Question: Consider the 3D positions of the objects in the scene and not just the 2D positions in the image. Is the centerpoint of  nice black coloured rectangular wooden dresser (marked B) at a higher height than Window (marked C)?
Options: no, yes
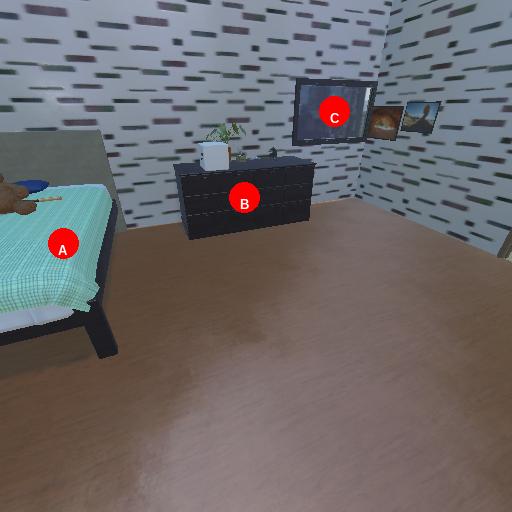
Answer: no